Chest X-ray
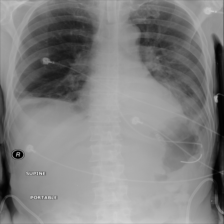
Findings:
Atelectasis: negative
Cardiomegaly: negative
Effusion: negative
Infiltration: negative
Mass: negative
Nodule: negative
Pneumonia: negative
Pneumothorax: negative
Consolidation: negative
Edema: negative
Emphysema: negative
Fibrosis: negative
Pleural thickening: negative
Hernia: negative